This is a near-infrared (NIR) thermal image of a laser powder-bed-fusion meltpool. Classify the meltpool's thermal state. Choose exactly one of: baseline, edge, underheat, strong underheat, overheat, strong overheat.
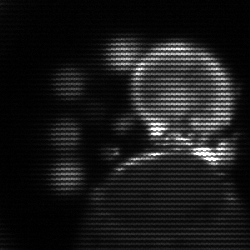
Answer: edge